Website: slack
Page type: billing-address
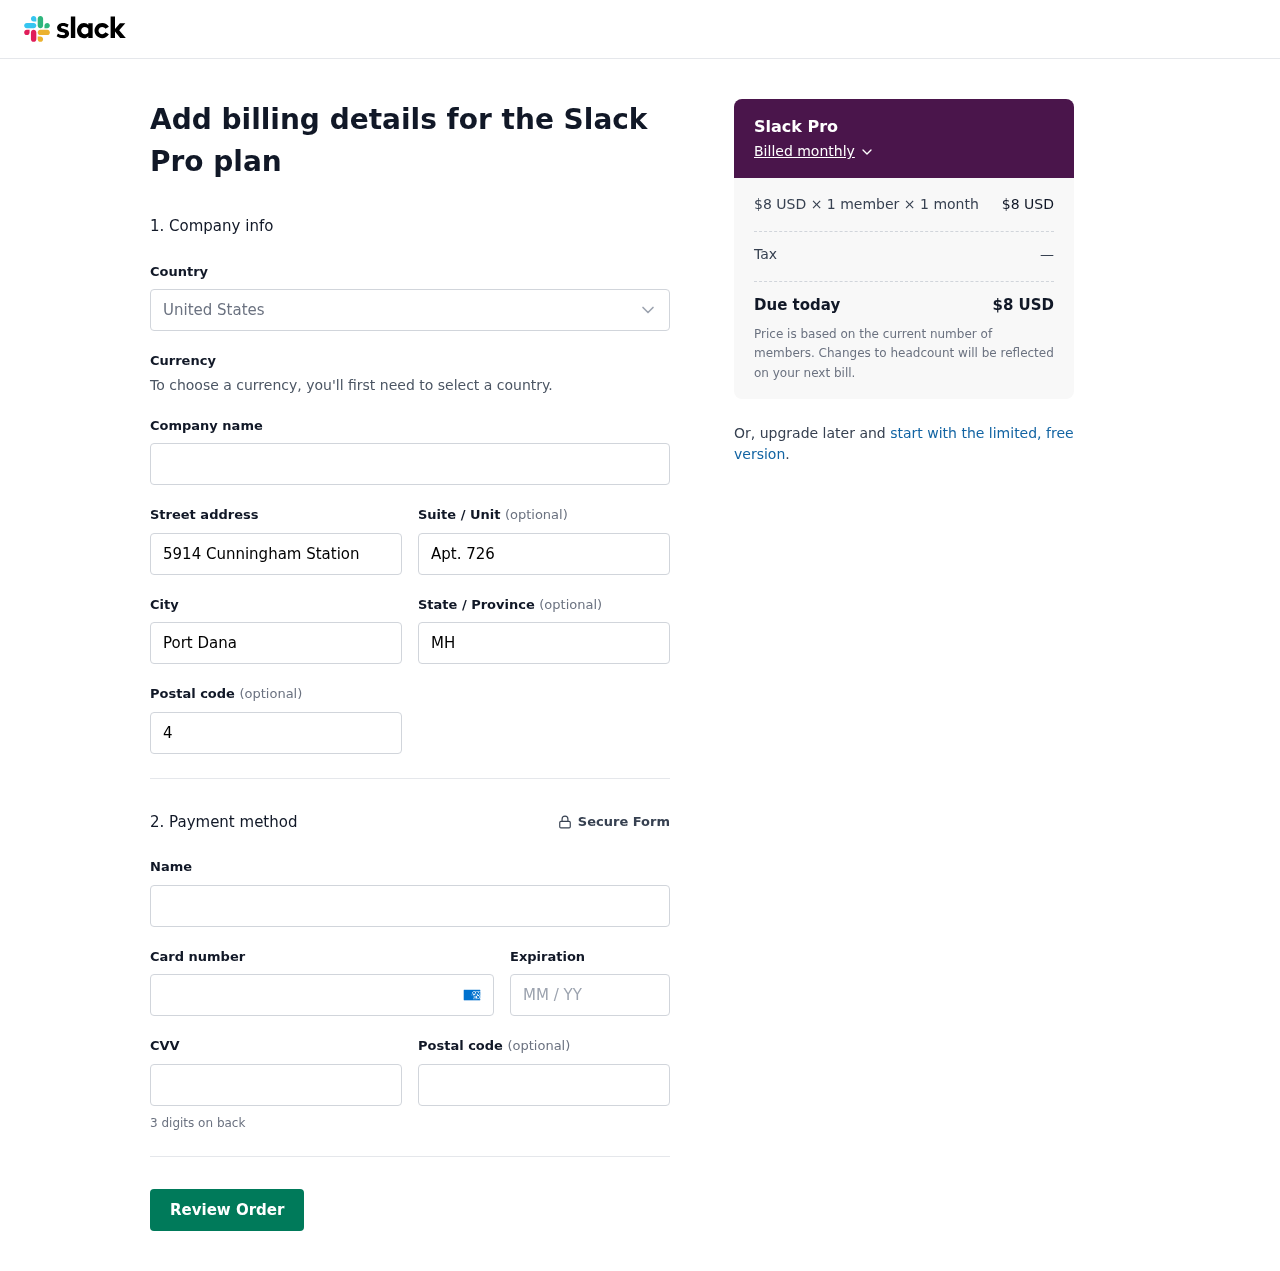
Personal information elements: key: PII_CARD_CVV
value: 6039
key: PII_CARD_EXPIRY
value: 11/30
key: PII_CARD_NUMBER
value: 3414 1411 0895 316
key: PII_CITY
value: Port Dana
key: PII_COUNTRY
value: United States
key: PII_FULLNAME
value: Michelle Conley
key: PII_POSTCODE
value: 42880
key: PII_POSTCODE2
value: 64739
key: PII_STATE
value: MH
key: PII_STREET
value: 5914 Cunningham Station
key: PII_STREET2
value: Apt. 726
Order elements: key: ORDER_PLAN_PRICE
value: $8 USD
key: ORDER_NUM_MEMBERS
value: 1 member
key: ORDER_NUM_MONTHS
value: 1 month
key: ORDER_SUBTOTAL
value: $8 USD
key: ORDER_TAX
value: —
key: ORDER_TOTAL
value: $8 USD